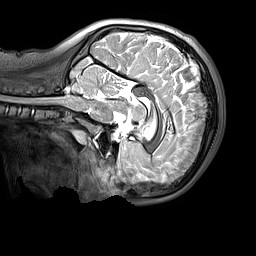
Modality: T2w
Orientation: sagittal
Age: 13
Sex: male
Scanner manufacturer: siemens
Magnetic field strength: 3 T
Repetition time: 3.2 s
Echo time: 0.408 s